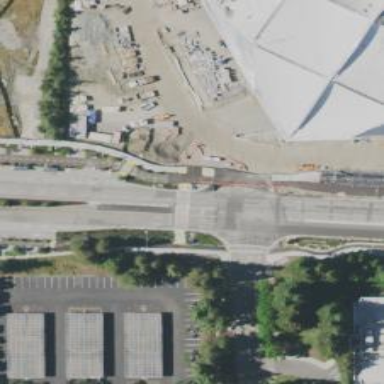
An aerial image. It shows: Secondary road with separate sidewalks and separate cycleway.